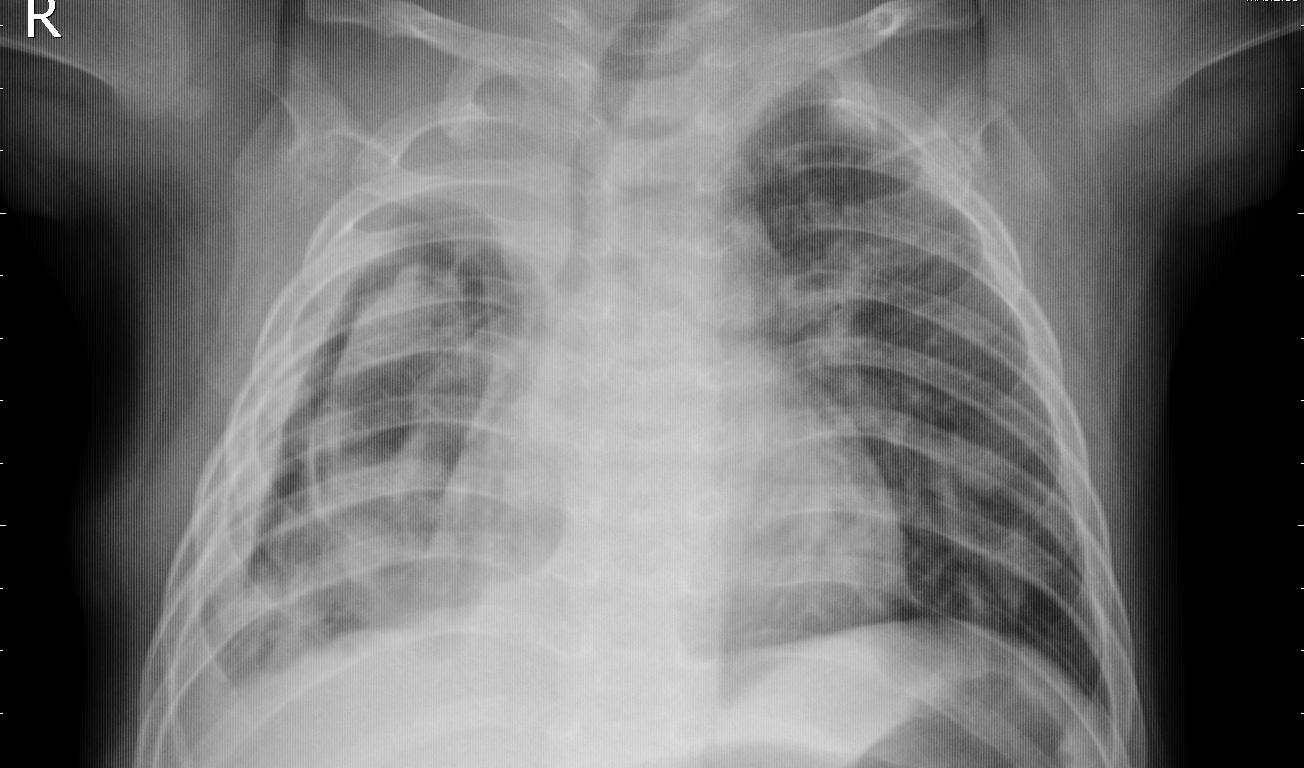
Diagnosis: PNEUMONIA